Question: I've got Android project in Xamarin. What I need to do is to add text inside image (green dot) placed in Button.
As you see I am adding green dot as drawable. So maybe I should make custom drawable which will be combined TextView and Image?
This is how it looks now / what I am trying to achieve:

# Button XML
'''
<RelativeLayout
android:layout_width="fill_parent"
android:layout_height="fill_parent">
<Button
android:id="@+id/button_synchronize"
android:layout_width="fill_parent"
android:layout_height="wrap_content"
android:background="@drawable/button_action"
android:minHeight="60dp"
android:maxHeight="60dp"
android:layout_marginTop="15dp"
android:layout_marginBottom="15dp"
android:layout_marginLeft="15dp"
android:layout_marginRight="15dp"
android:paddingLeft="20dp"
android:paddingRight="60dp"
android:layout_alignParentBottom="true"
android:text="Synkronisering"
android:drawableRight="@drawable/ic_green_dot"
android:drawablePadding="3dp"
android:gravity="center" />
</RelativeLayout>
'''
# Selector XML
'''
<?xml version="1.0" encoding="utf-8"?>
<selector xmlns:android="http://schemas.android.com/apk/res/android">
<item>
<layer-list>
<item>
<shape>
<solid android:color="@color/main_orange_color" />
<stroke android:width="1dp" android:color="@color/main_grey_color" />
<corners android:radius="4dp" />
<padding android:left="3dp" android:top="3dp" android:right="3dp" android:bottom="3dp" />
</shape>
</item>
</layer-list>
</item>
</selector>
'''
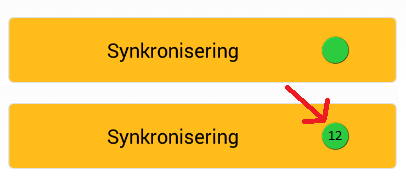
Answer: You can start with a 'FrameLayout' with width and height both set to 'wrap_content'. Then, add the 'Button' as the view in the bottom. Add the 'TextView' with appropriate styles applied. Change its 'layout_gravity' appropriately.
For more, please have a look at: <URL>
> The secret of FrameLayout is how it layouts its children. Although
normally designed to contain one item, it will happily stack up other
element on top of each other. Thus FrameLayout is essentially a way to
manipulate the Z-order of views on the screen.